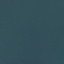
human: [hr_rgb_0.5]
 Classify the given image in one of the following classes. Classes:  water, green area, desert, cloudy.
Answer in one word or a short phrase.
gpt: water